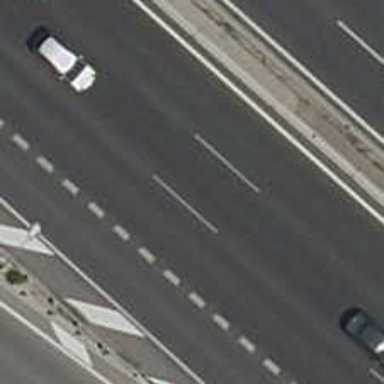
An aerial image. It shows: Motorway.